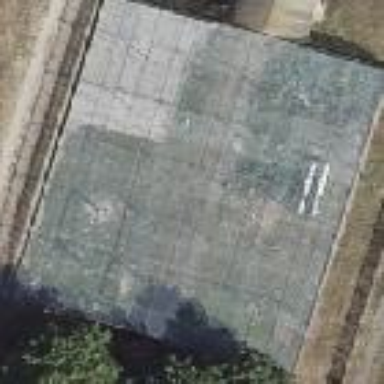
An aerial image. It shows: Greenhouse.